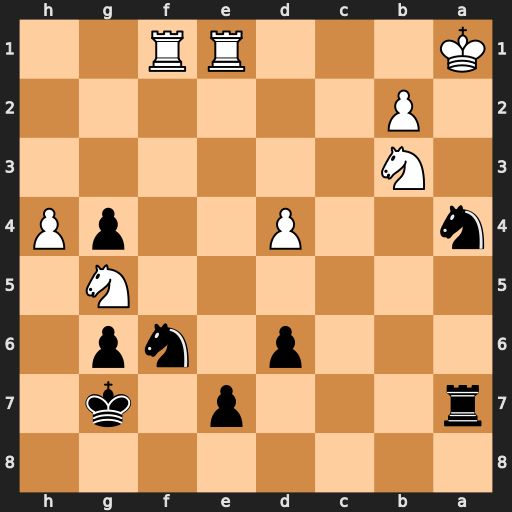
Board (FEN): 8/r3p1k1/3p1np1/6N1/n2P2pP/1N6/1P6/K3RR2
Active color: b
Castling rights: -
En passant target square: -
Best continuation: Nc3+ Na5 Rxa5#